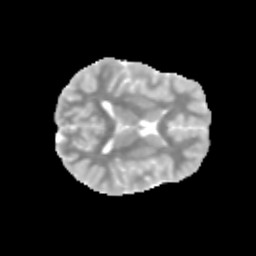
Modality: MD
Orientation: axial
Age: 11
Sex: female
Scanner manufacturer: siemens
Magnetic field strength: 3 T
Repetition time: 3.8 s
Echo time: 0.07 s